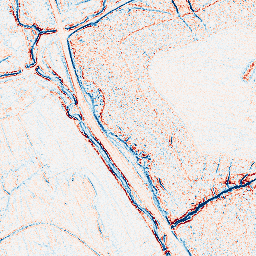
Category: edge_preserving
Decomposition family: bilateral
Decomposition parameters: d: 5
sigma_color: 50
sigma_space: 75
Upsampling method: edge_directed
Upsampling parameters: scale: 4
Upsampling scale: 4